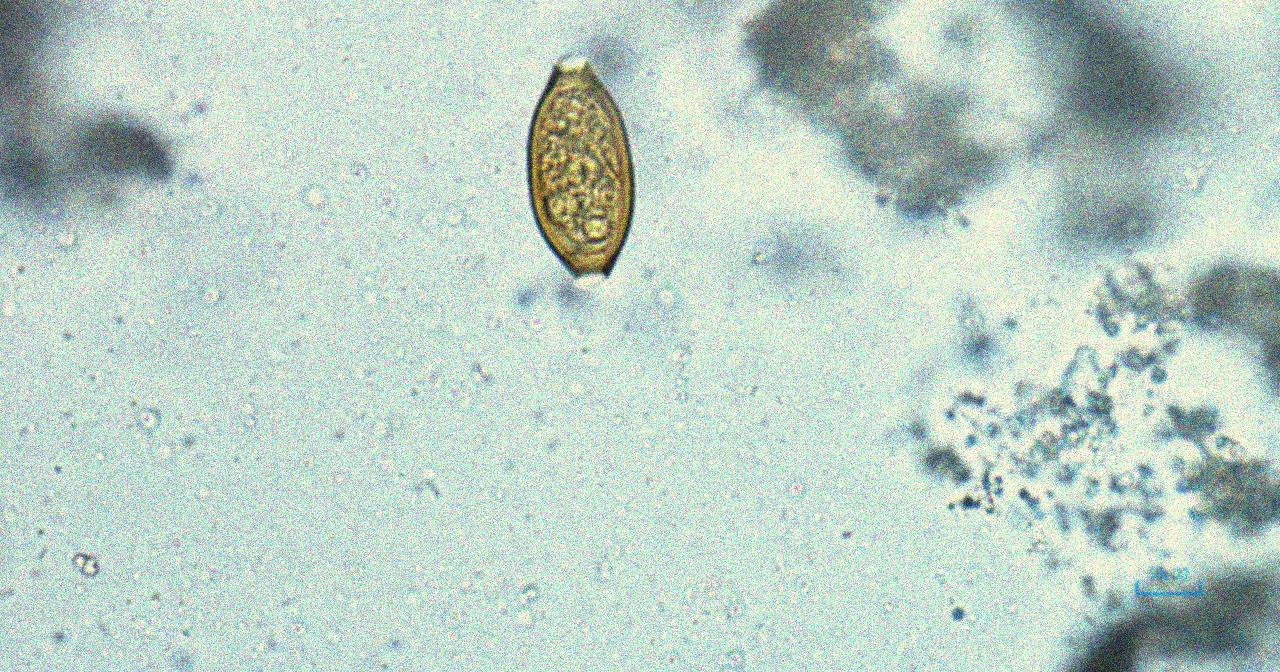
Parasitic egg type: Trichuris trichiura